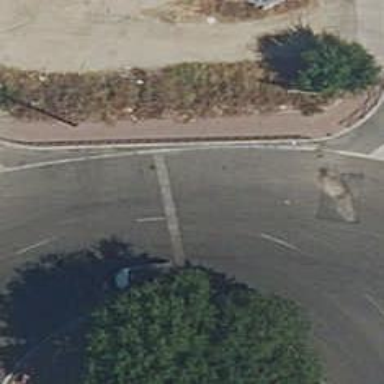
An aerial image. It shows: Roundabout on residential road.